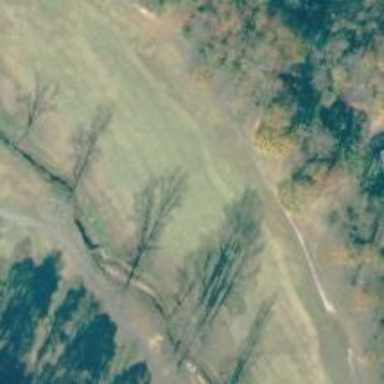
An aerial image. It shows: Service road designated as golf cart path.